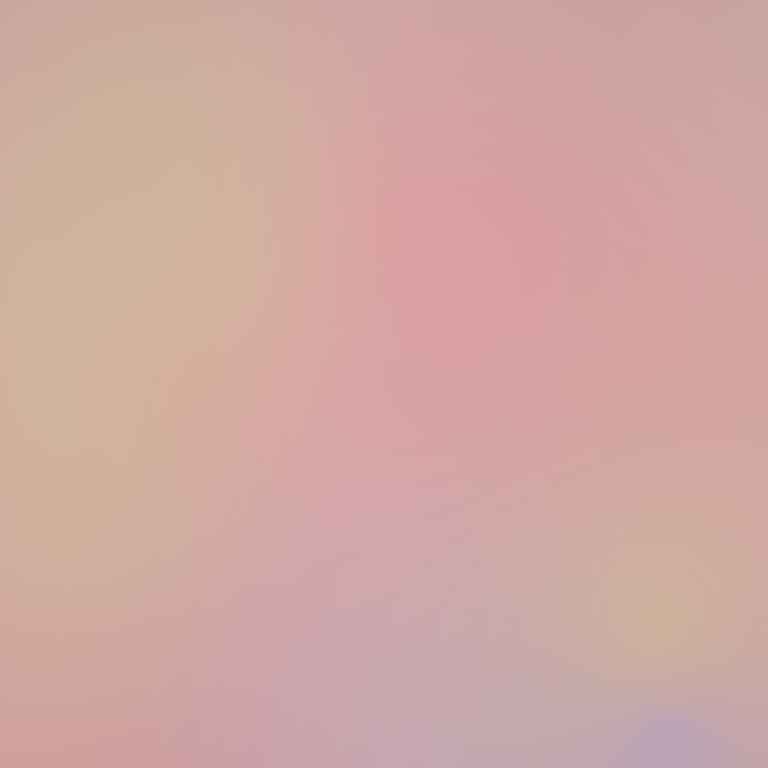
Abstract light effect, smooth gradient from soft peach to gentle lavender, serene atmosphere, diffuse glow, no room, no furniture, no objects.